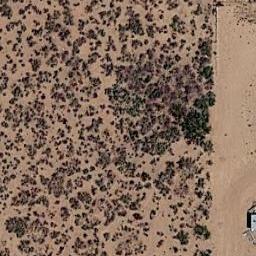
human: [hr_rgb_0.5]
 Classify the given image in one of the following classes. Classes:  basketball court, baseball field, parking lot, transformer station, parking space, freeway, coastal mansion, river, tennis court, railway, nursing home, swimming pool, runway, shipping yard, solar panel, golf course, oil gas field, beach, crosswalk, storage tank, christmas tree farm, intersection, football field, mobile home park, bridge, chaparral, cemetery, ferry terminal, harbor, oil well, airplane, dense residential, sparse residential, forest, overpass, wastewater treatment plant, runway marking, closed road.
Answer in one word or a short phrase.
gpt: chaparral